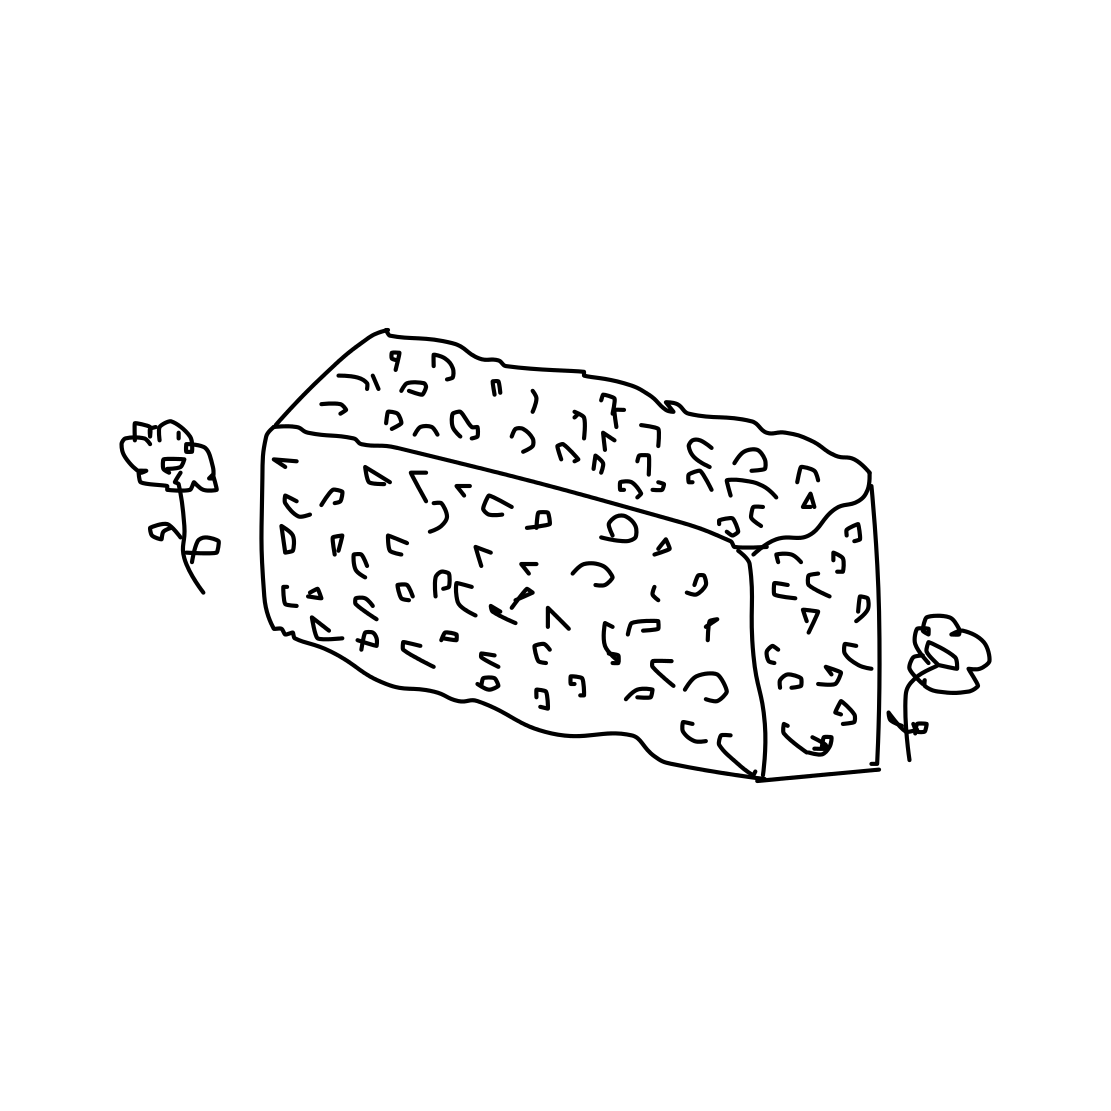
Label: bush